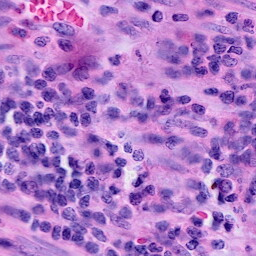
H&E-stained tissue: Cervix